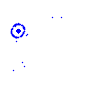
Particle: kaon